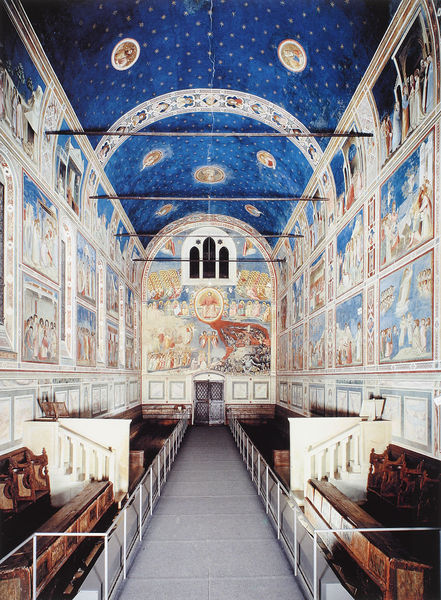
Titel: Arenakapelle / Scrovegni-Kapelle
Künstler: Giotto di Bondone
Standort: Padua, Arenakapelle (EU - I - Venetien)
Schlagwörter: blau, malerei, kirche, decke, bilder, sterne, bänke, blauer himmel, kapelle, giotto, bleuer himmel, sterne blau giotto